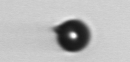
Label: bead